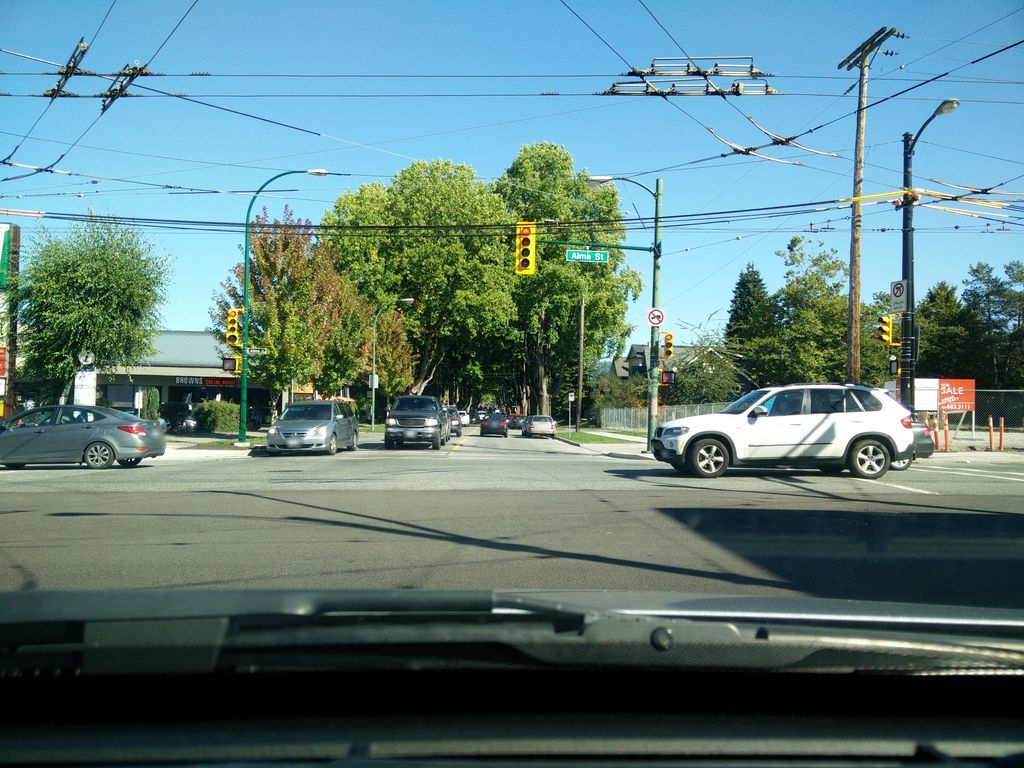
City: vancouver